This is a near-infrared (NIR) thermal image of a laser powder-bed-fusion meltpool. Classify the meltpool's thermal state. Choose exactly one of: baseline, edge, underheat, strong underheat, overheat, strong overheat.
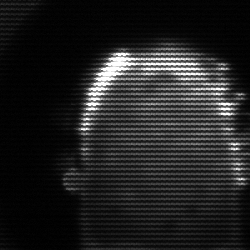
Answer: baseline